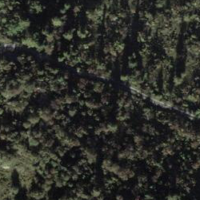
EUNIS habitat code: 45
Species observed at this site:
Parnassia palustris